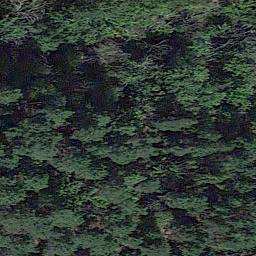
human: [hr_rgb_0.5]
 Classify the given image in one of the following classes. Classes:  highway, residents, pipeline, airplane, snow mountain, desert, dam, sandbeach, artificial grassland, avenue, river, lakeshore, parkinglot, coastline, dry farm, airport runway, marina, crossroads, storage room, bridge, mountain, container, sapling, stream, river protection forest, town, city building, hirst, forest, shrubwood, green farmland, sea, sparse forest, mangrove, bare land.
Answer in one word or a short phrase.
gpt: forest